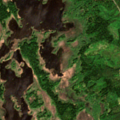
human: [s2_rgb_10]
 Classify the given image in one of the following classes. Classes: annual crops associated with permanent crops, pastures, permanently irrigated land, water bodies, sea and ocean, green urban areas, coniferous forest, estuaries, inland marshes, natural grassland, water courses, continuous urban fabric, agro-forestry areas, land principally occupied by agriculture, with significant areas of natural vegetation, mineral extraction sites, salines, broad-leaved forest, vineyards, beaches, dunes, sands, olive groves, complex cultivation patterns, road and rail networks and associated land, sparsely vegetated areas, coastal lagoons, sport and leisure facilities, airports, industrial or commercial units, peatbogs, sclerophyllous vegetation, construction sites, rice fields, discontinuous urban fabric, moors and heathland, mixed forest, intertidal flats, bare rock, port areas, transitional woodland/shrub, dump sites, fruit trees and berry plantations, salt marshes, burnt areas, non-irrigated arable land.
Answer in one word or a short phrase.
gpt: coniferous forest, mixed forest, sea and ocean